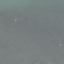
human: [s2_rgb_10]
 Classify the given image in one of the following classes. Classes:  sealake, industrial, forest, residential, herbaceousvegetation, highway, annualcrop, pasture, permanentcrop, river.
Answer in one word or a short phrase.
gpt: SeaLake